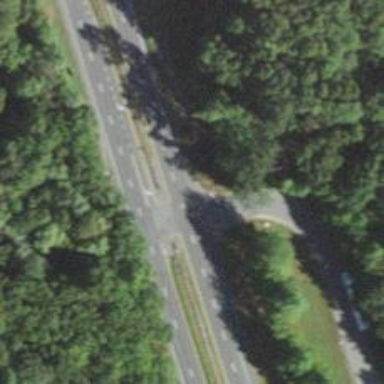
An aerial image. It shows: Trunk link highway.